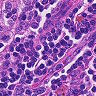
Metastatic tissue present: no